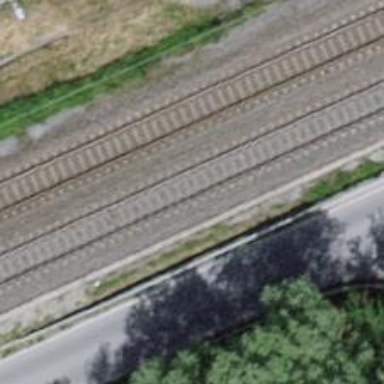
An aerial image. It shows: Bridge with electrified rail tracks and contact line.